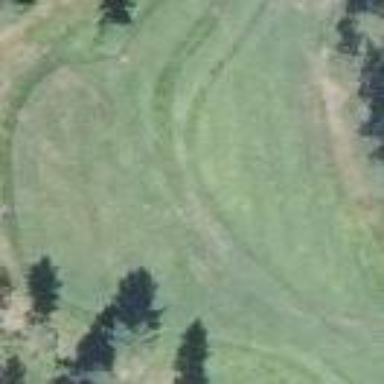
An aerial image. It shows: Grassy area designated as golf fairway.